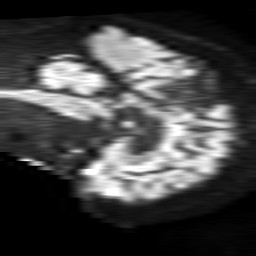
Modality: TRACE
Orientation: sagittal
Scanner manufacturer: philips
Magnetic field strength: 1.5 T
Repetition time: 4.6 s
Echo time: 0.08528 s